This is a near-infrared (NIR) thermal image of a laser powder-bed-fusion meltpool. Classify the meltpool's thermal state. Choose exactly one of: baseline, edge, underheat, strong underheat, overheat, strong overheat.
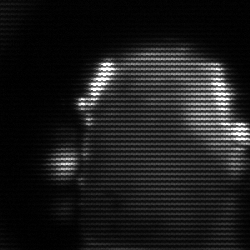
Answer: baseline